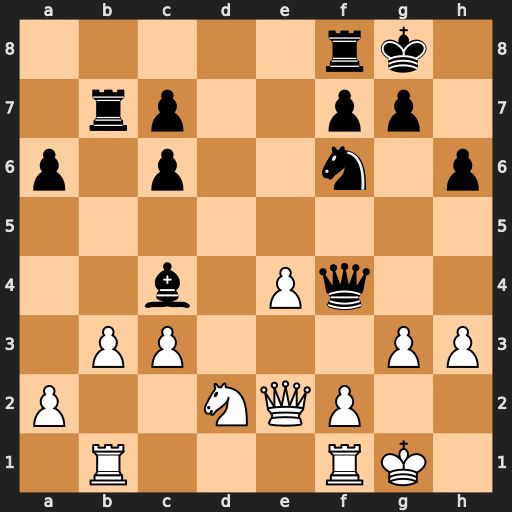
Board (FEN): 5rk1/1rp2pp1/p1p2n1p/8/2b1Pq2/1PP3PP/P2NQP2/1R3RK1
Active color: w
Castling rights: -
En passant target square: -
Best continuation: bxc4 Rxb1 gxf4